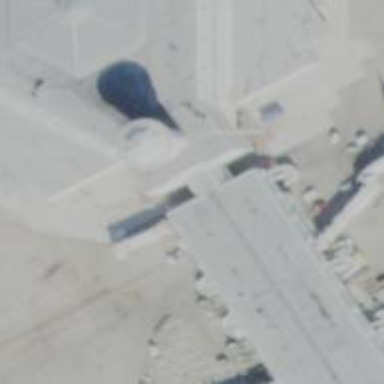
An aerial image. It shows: Airport gate.